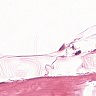
Metastatic tissue present: no